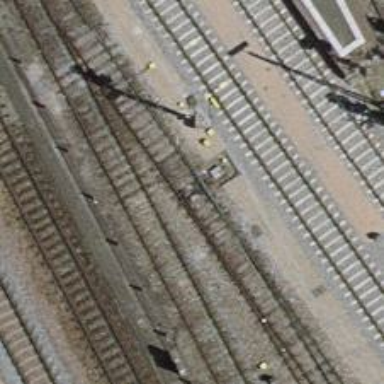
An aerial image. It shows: Railway switch with the turnout on the right side.